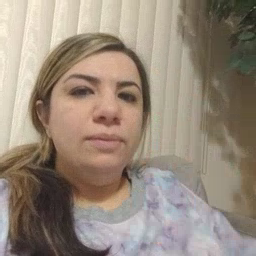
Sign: drink